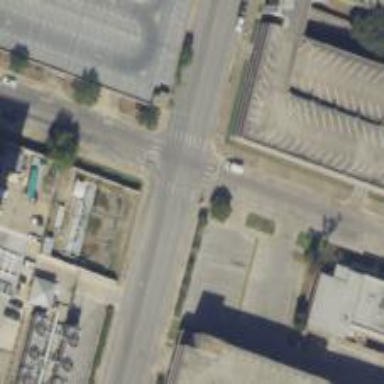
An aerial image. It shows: Marked footway crossing with zebra markings.